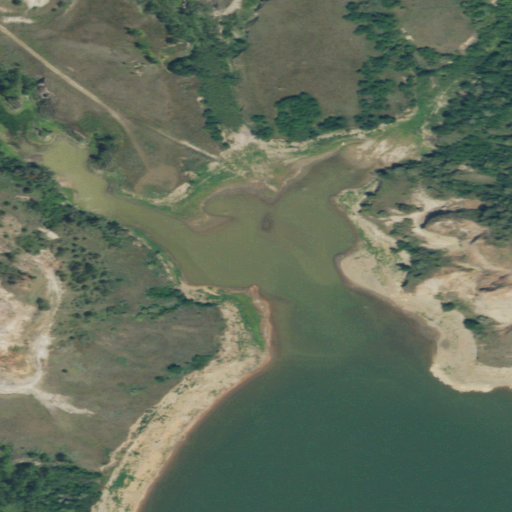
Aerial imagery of valley in North Dakota named Cedar Coulee containing grassland, barren land, open water, deciduous forest, herbaceous wetlands, open development, mixed forest, low intensity development, and evergreen forest